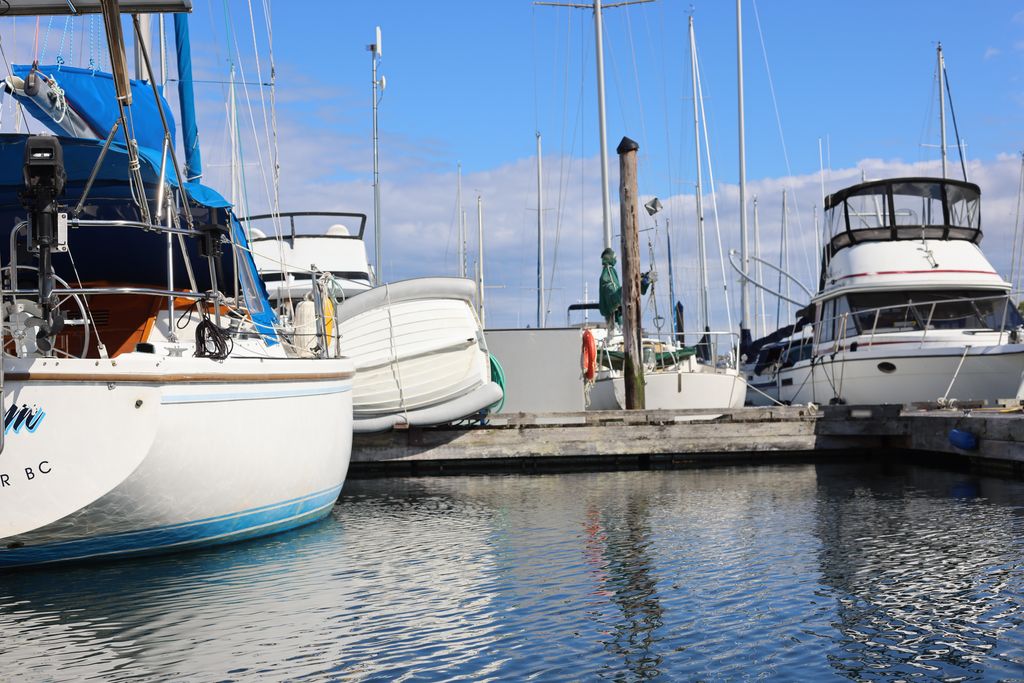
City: victoria